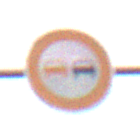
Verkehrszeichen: Ueberholverbot
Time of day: Midday
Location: Outdoor (RoadRail)
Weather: Overcast
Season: NotSpecified
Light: Natural